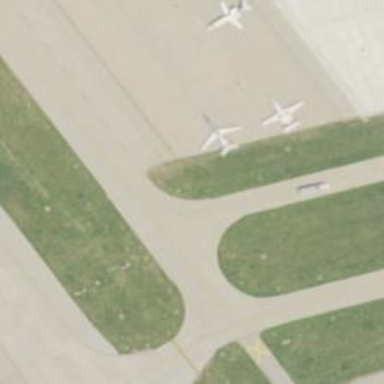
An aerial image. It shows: Image of taxiway at airport.